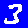
Digit: 3